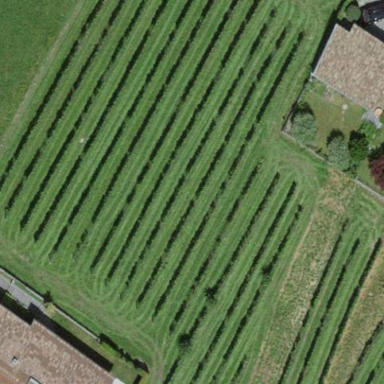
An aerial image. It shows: Vineyard growing grapes.